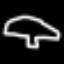
Label: mushroom